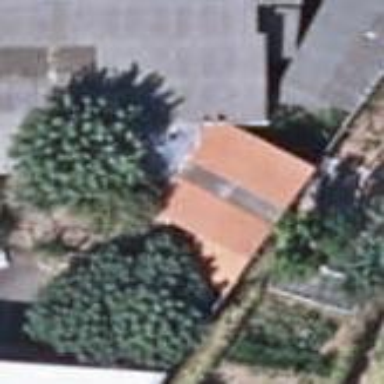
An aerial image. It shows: Shed building.